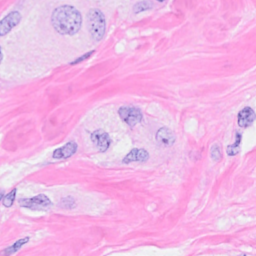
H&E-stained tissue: Breast